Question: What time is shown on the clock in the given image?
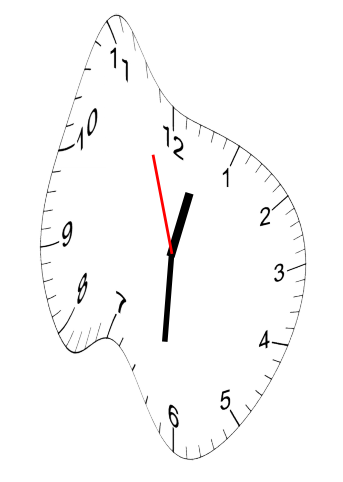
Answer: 12:30:57